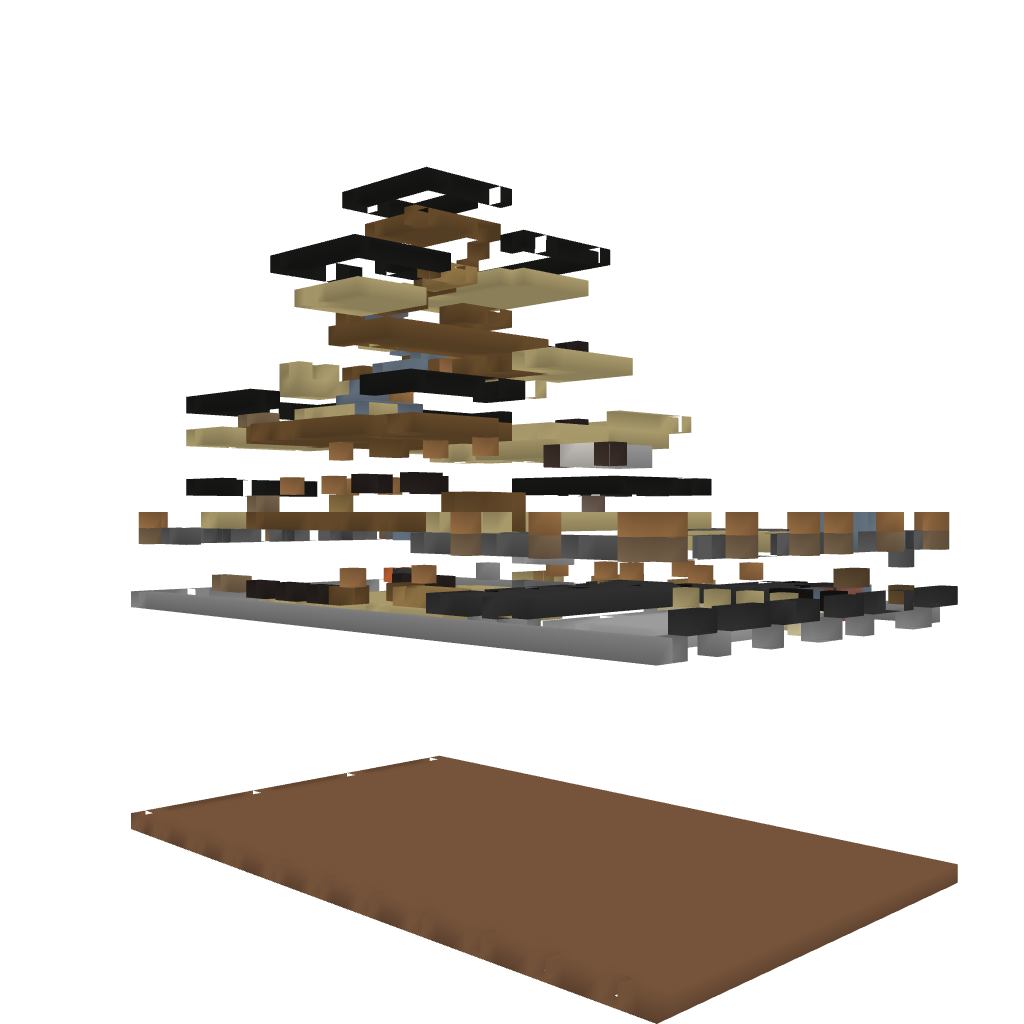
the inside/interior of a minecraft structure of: ModernHouse